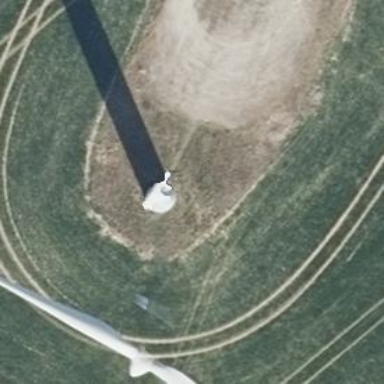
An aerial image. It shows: Wind generator of the horizontal axis type made by Vestas.